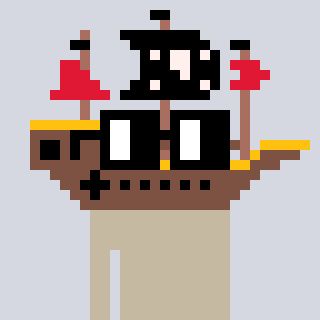
a pixel art character with square black glasses, a pirateship-shaped head and a teal-colored body on a cool background